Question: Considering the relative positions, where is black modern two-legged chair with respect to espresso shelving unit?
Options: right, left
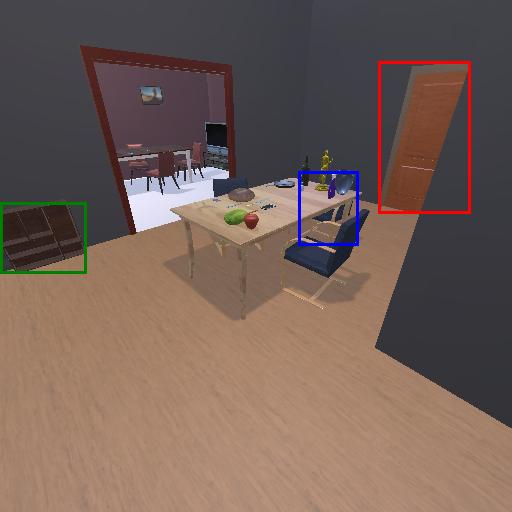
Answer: right